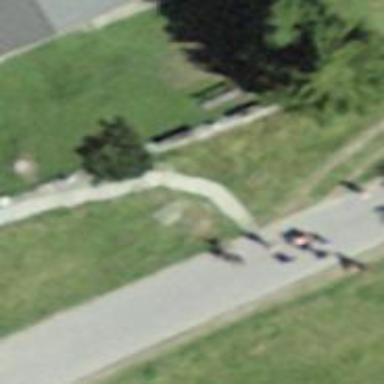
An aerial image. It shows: Set of steps on the road.